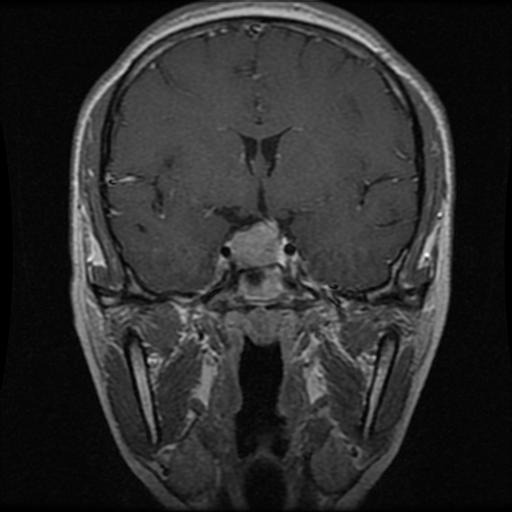
Label: pituitary